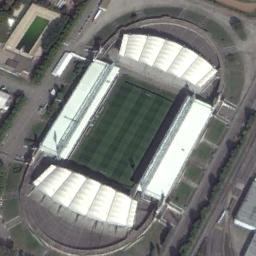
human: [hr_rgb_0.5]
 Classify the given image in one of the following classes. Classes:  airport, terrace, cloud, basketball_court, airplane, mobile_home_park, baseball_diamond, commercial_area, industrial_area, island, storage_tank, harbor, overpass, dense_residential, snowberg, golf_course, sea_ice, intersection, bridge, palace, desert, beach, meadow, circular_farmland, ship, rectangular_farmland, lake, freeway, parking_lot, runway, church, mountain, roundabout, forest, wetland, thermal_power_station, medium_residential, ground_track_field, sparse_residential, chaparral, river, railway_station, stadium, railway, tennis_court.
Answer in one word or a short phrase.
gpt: stadium